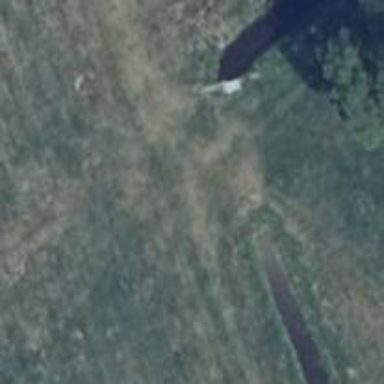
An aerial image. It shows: Track with grass surface categorized as grade4 tracktype.